Question: We have a report that gets populated by stored procedure. In the datatable we have a column "RowType" which is set to either 1, 2 or 3.
1 : Normal data row
2 : Important data row (In the picture this is the 1st row of data, the bold one)
3 : Devider rows. These are the rows with which we are having some issues. They are the two rows at the bottom of the image with the grey background.
The entire report is styled by either the "RowType" value or some of the other items in the datatable.
We have decided to change our report to make use of grouping, instead of drill down reports. I'm not going to go into the reasons for this decision.
The grouped rows each have a little icon to the left of it (Generated by report server) which is used to view the details of that row.(Sorry about that, pretty sure you know all this).
I have coded the "expand icon" to be hidden on rows that does not have detailed/grouped data, but that left me with the problem that the grey column would now also be hidden which leaves me with a instead of the grey cell.
Obviously this makes my report look horrible. Is there any way to remove the icon for a particular row without setting the Hidden property to True?
If not, is there a way to have the report row fill the background of a hidden cell with a defined colour?
The bottom right corner contains an example of what it looks like when one of the grey cells have been hidden. The bottom left shows the report with the unwanted icons in the grey cells

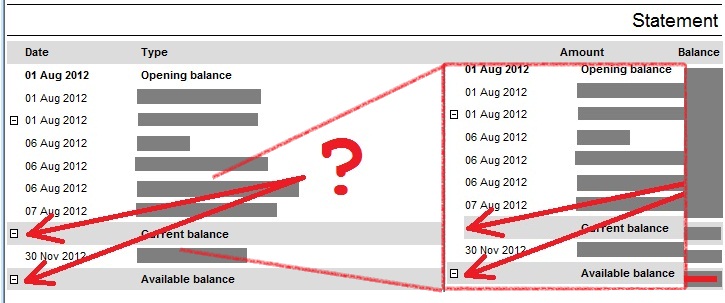
Answer: I think you could cut your current textbox out (the one with the +- icon, then add a rectangle from the toolbox into that cell, then paste your textbox back in. That way the texbox becomes a child of the rectangle. Then you can move your grey formatting to the rectangle, which will never be hidden.